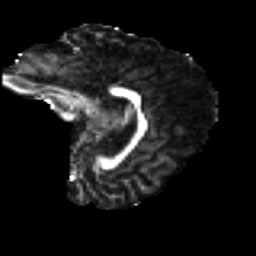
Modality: FA
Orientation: sagittal
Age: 45
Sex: female
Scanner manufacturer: ge
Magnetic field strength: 3 T
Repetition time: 7.8 s
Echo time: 0.0606 s